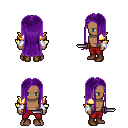
a pixel art fantasy rpg character, male body template, human, dark skin, gold arm armor, red pants, purple extra-long hairstyle, white cloth bracers, brown shoes, dagger, four views (front, back, left, right), 2x2 character sprite sheet, small pixel art, hard edges, no anti-aliasing